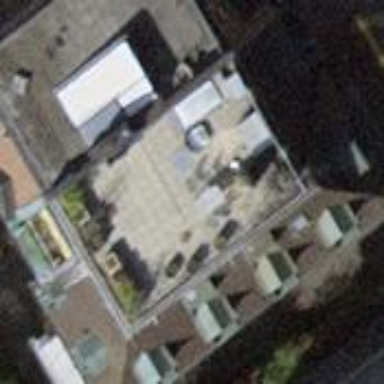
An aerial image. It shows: Building with distinctive mansard roof shape.